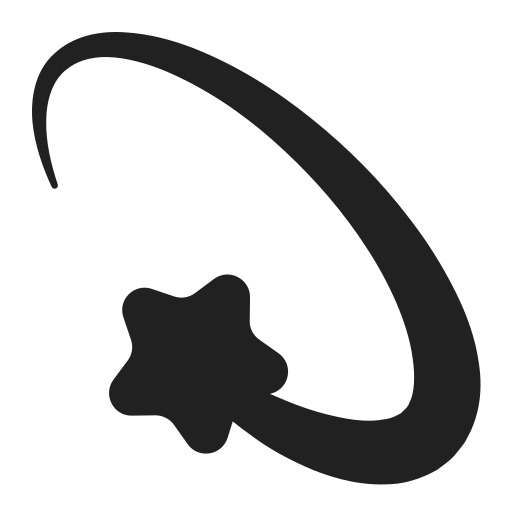
dizzy high contrast